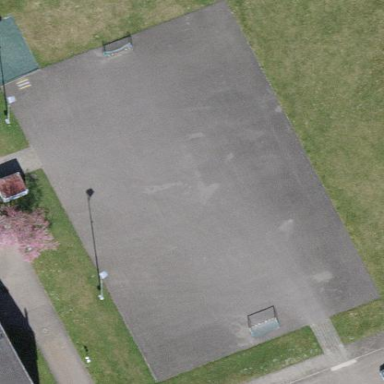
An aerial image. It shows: Multi-sport pitch with asphalt surface.